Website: bh-photo
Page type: account-dashboard
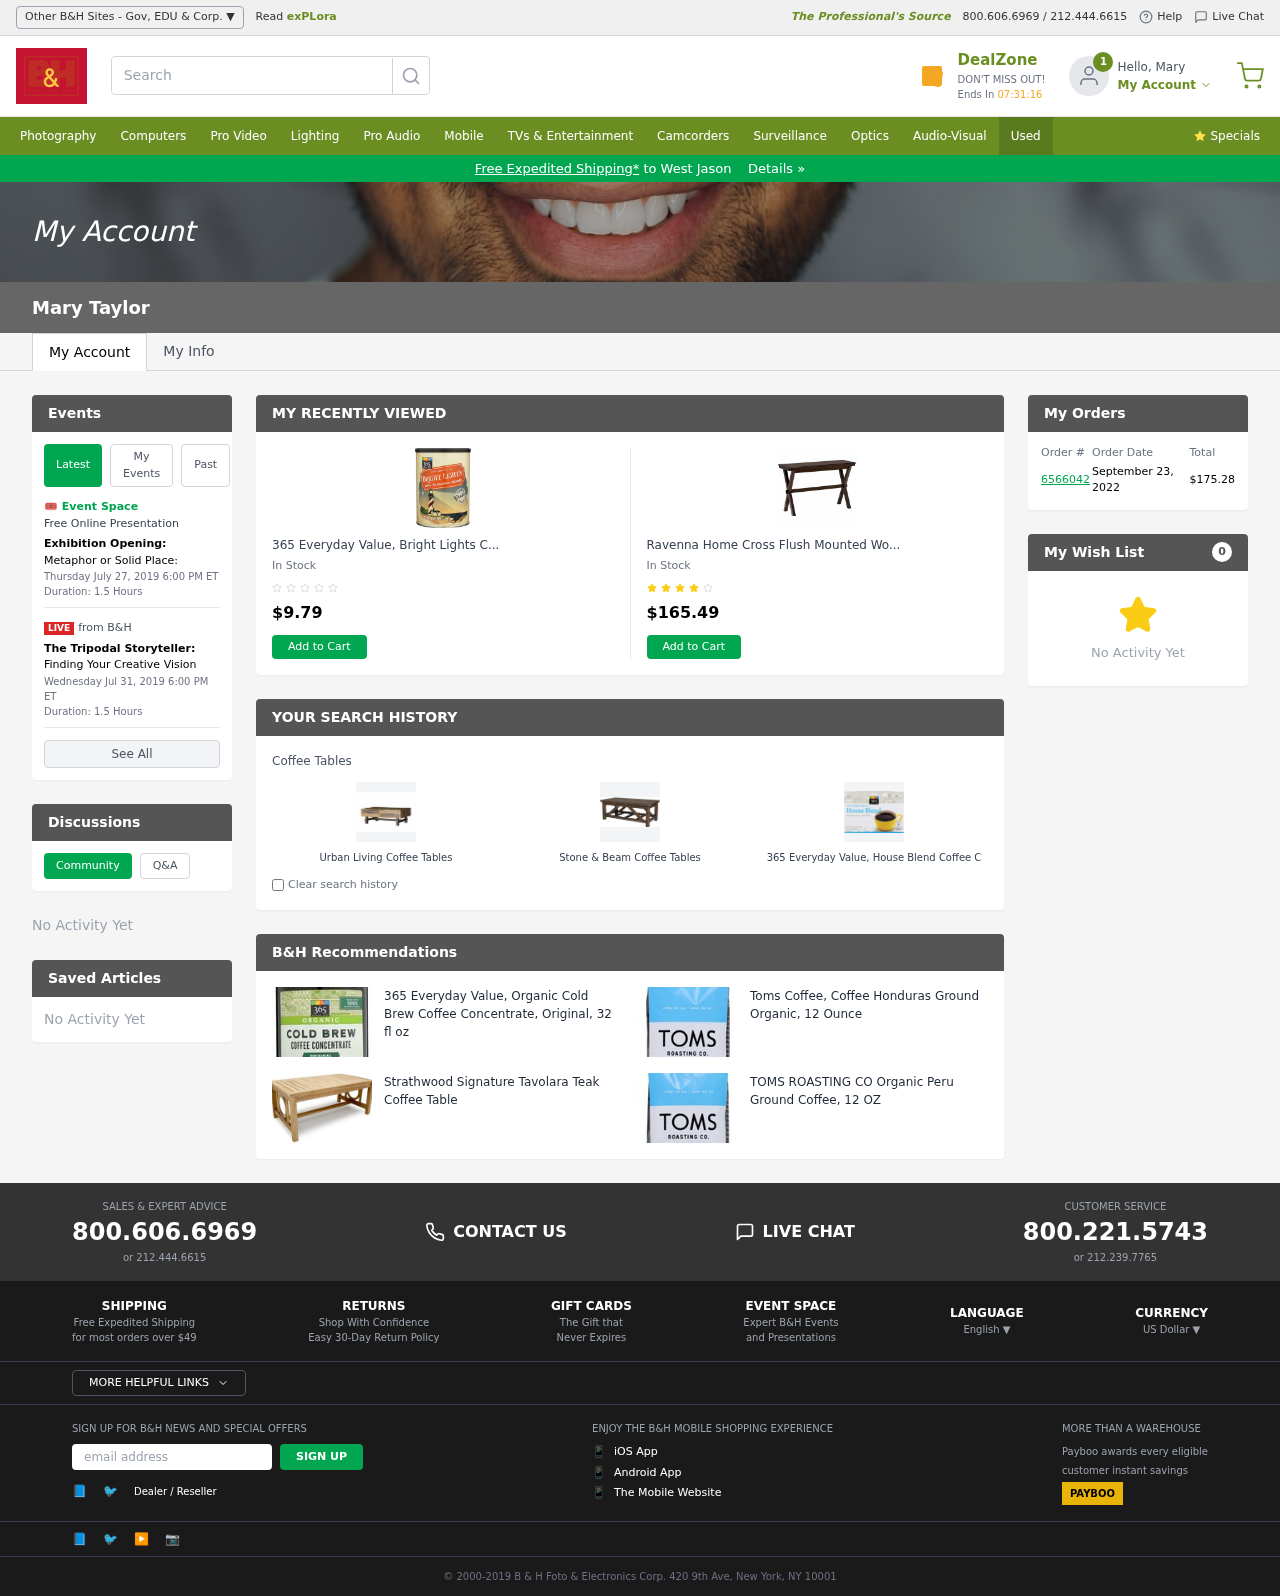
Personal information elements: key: PII_CITY
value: West Jason
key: PII_EMAIL
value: marytaylor@yahoo.com
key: PII_FIRSTNAME
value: Mary
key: PII_FULLNAME
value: Mary Taylor
Product elements: key: PRODUCT1_NAME
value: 365 Everyday Value, Bright Lights Coffee, 11 oz
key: PRODUCT1_PRICE
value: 9.79
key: PRODUCT2_NAME
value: Ravenna Home Cross Flush Mounted Wooden Coffee Table
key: PRODUCT2_PRICE
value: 165.49
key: PRODUCT3_ITEM_CATEGORY
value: Coffee Tables
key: PRODUCT3_NAME
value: Urban Living Coffee Tables
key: PRODUCT4_NAME
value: Stone & Beam Coffee Tables
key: PRODUCT5_NAME
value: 365 Everyday Value, House Blend Coffee Capsules, 12 ct
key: PRODUCT6_NAME
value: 365 Everyday Value, Organic Cold Brew Coffee Concentrate, Original, 32 fl oz
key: PRODUCT7_NAME
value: Toms Coffee, Coffee Honduras Ground Organic, 12 Ounce
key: PRODUCT8_NAME
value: Strathwood Signature Tavolara Teak Coffee Table
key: PRODUCT9_NAME
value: TOMS ROASTING CO Organic Peru Ground Coffee, 12 OZ
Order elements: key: ORDER_ID
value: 6566042
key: ORDER_DATE
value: September 23, 2022
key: ORDER_TOTAL
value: $175.28
Other elements: key: WISHLIST_COUNT
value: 0